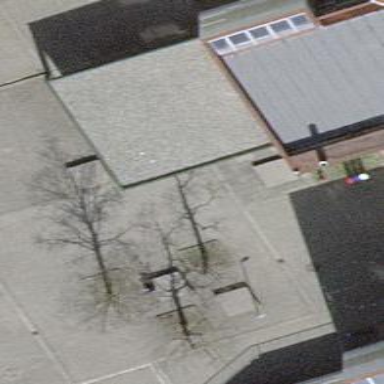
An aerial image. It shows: View of roof of building.